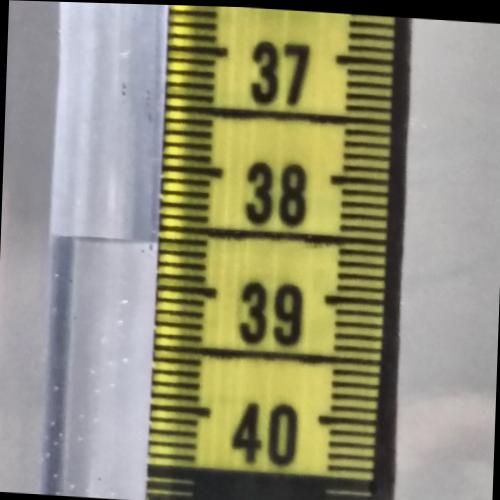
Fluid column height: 38.6 cm